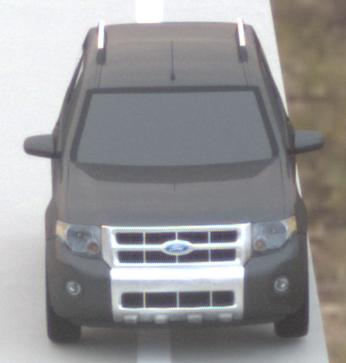
Make: Ford
Model: Escape Hybrid
Detailed model: -
Model produced from: 2004
Model produced until: 2012
Doors: 5
Color: gray
Road condition: dry road
Daytime: sunrise or sunset
Contrast: low contrast